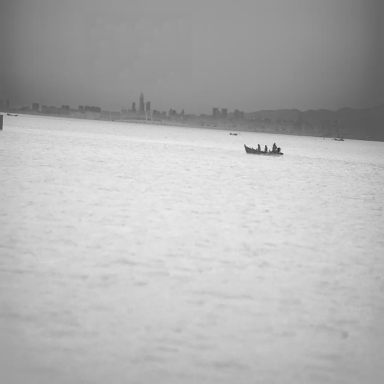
There are four bulk_carriers in the infrared image.